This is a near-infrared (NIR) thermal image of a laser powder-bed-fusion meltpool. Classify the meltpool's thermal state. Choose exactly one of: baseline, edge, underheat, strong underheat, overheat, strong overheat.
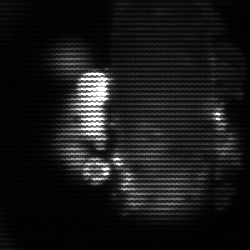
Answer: strong underheat